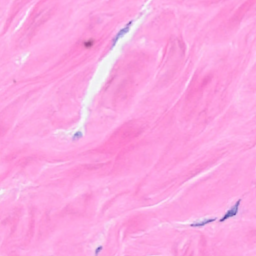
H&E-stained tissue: Breast